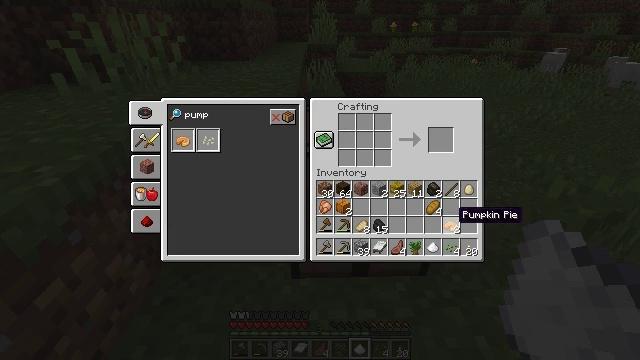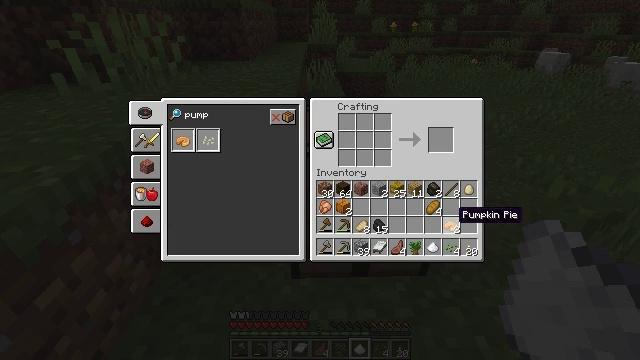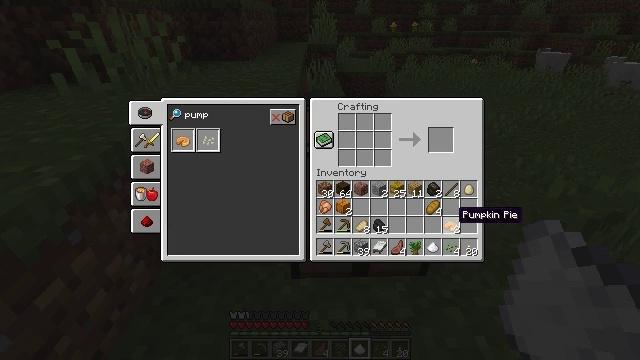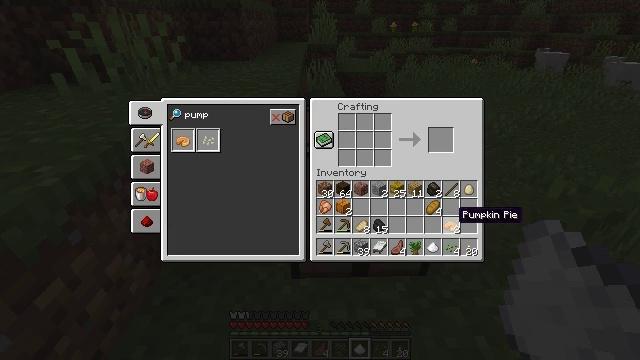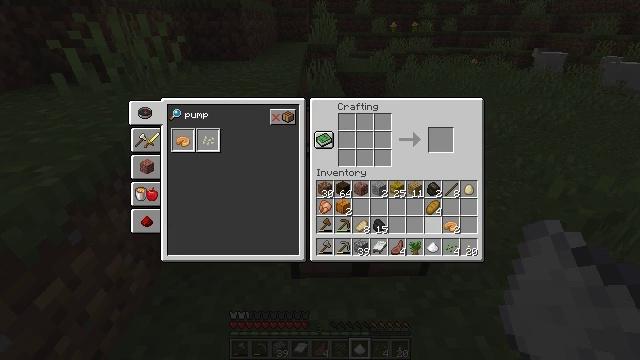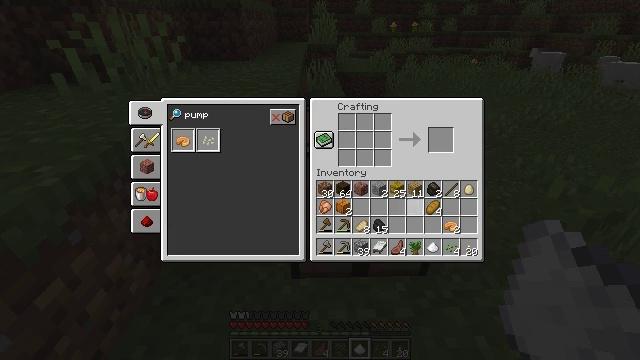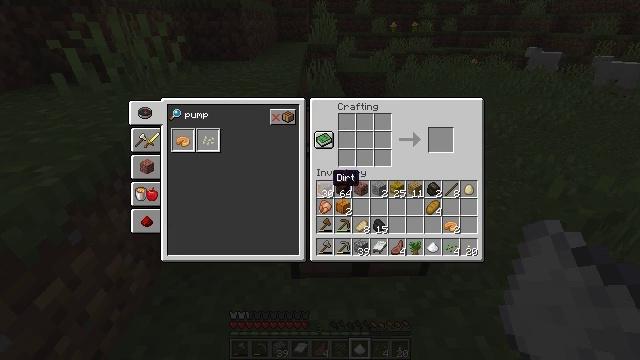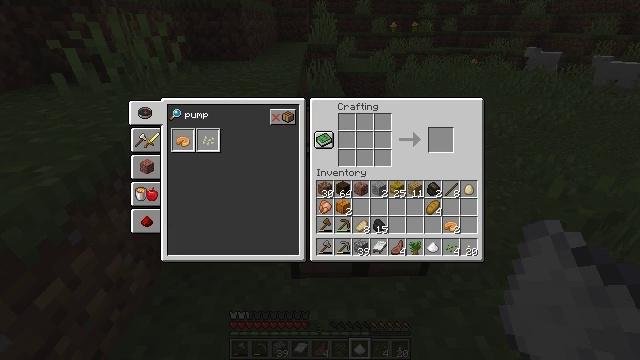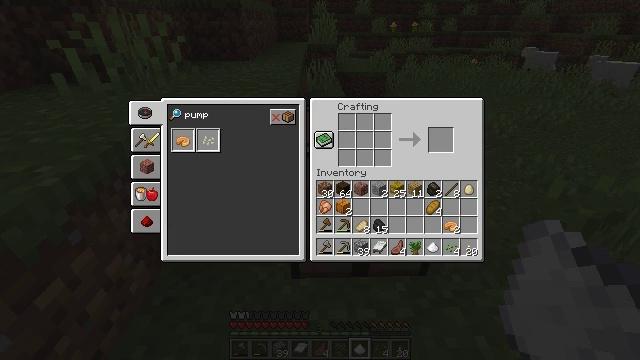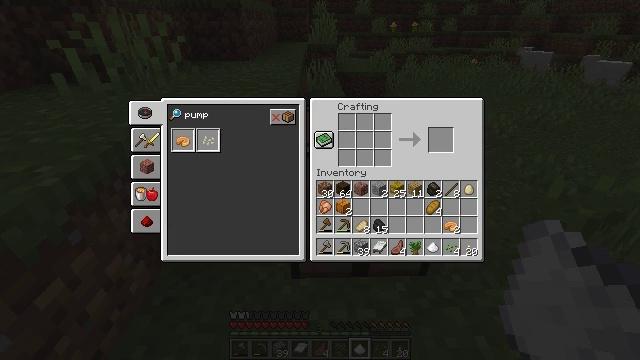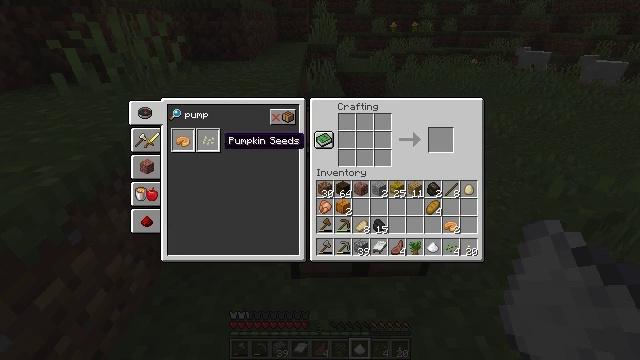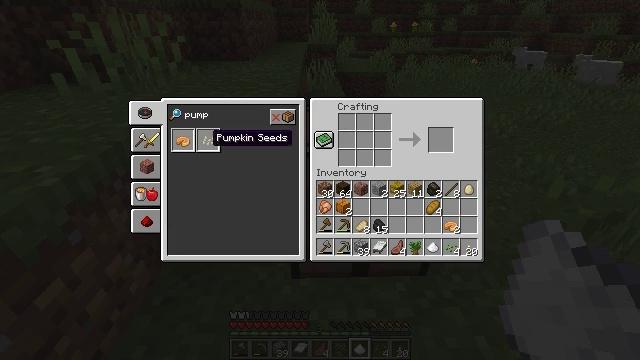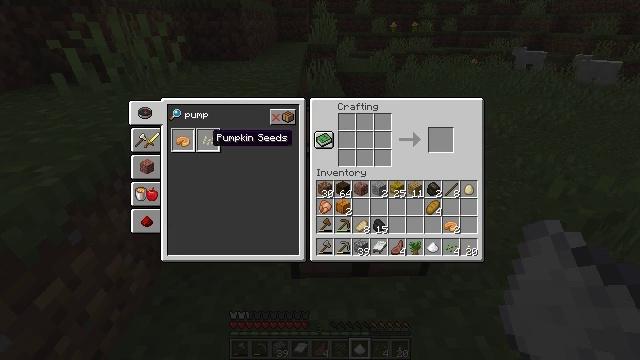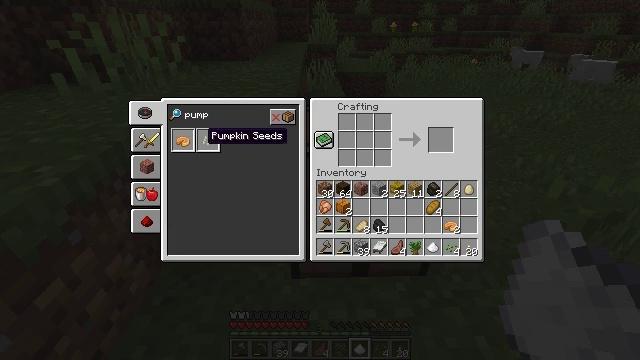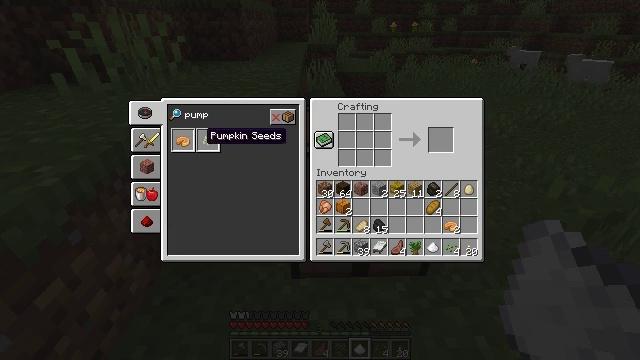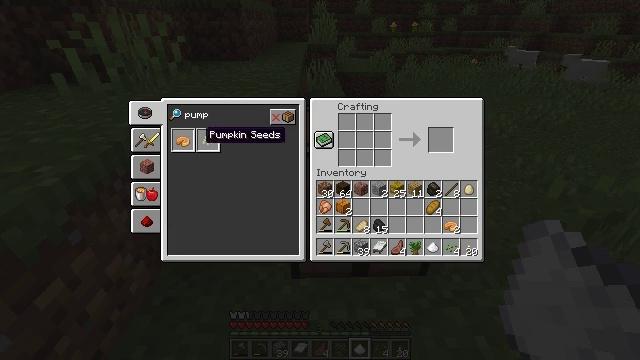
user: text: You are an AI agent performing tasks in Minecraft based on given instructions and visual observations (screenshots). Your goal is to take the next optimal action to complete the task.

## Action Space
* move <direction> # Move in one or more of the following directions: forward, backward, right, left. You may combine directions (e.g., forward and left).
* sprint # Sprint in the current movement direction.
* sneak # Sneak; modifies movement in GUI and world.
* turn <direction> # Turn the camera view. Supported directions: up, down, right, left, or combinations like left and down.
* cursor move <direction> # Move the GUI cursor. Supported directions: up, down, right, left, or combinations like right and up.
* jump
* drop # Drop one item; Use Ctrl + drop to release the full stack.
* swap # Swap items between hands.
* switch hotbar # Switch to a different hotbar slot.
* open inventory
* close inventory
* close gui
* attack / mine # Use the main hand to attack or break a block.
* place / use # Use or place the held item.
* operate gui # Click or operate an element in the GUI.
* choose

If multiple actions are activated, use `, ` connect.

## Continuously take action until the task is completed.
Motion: motion action
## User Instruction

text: Prepare a pumpkin pie at the crafting table.
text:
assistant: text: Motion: no_op
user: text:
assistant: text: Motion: no_op
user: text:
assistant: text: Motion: no_op
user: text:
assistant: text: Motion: cursor move left
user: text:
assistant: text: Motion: cursor move left and up
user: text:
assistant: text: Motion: cursor move left and up
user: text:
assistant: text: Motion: cursor move left and up
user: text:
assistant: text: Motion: cursor move left and up
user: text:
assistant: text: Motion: cursor move left and up
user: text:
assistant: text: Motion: cursor move left and up
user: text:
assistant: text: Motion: cursor move left
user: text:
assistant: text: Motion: no_op
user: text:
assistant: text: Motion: no_op
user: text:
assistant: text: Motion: no_op
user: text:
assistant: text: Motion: no_op
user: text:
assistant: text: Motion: cursor move left
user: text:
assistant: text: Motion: cursor move left
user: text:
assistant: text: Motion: no_op
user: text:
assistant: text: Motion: operate gui
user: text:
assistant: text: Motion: operate gui
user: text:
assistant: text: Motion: operate gui
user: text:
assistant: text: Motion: no_op
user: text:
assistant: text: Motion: cursor move right
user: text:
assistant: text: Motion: cursor move right
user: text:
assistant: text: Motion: cursor move right
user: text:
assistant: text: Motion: cursor move right
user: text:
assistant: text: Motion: cursor move right
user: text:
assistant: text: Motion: cursor move right
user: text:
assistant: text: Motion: cursor move right and down
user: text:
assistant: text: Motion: cursor move right